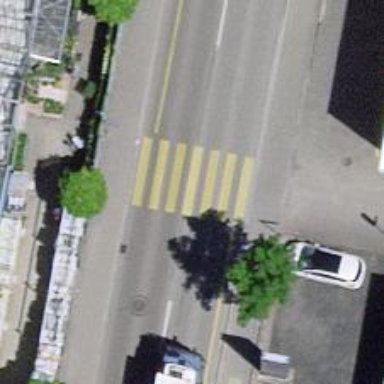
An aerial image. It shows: Zebra crossing on the road.